Question:
Why can't I specify 'invisible' when creating a table with the above syntax?
Do I need any special privilege?
[[--just for learning purpose--]]
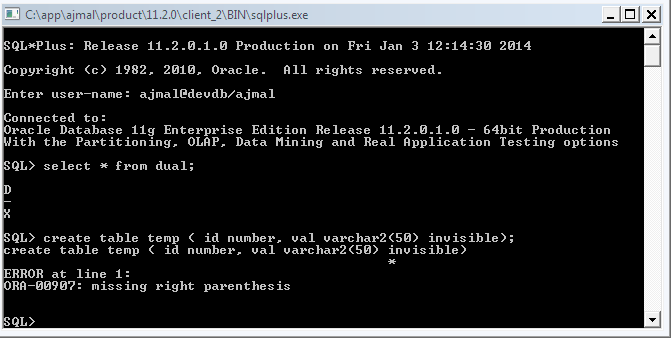
Answer: > Do I need any special privilege?
No, all you need is Oracle 12c version. You are running 11g and invisible columns are a new feature of 12c version of RDBMS:
'''
SQL> select * from v$version;
BANNER
--------------------------------------------------------------------------------
Oracle Database 12c Enterprise Edition Release 12.1.0.1.0 - 64bit Production
....
SQL> create table t1(
2 col1 number,
3 col2 number invisible
4 )
5 ;
Table created
'''